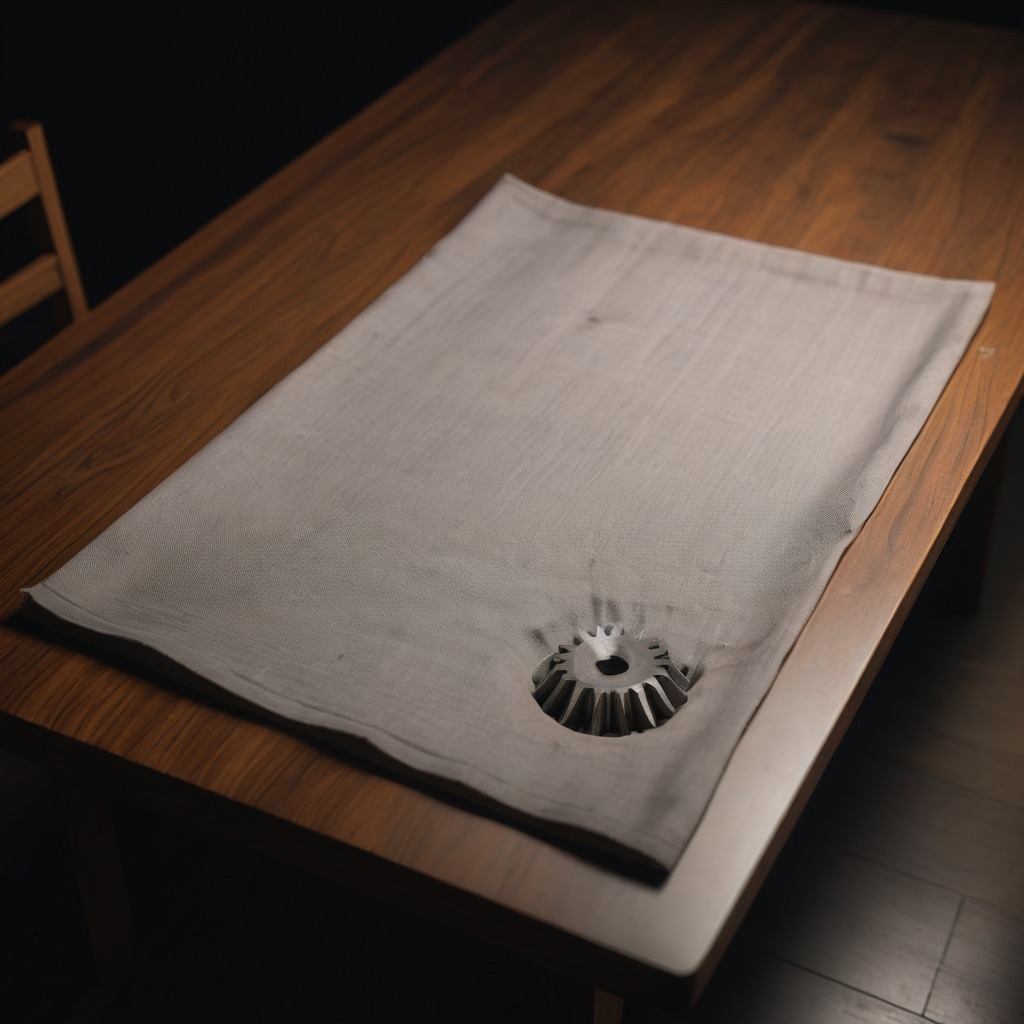
A steel gear with teeth lies on a wooden table inside a workshop at night.